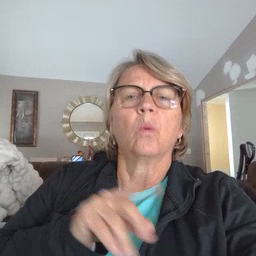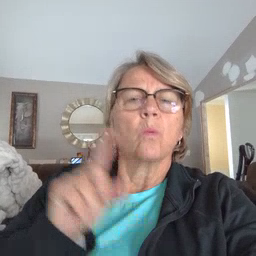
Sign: brown